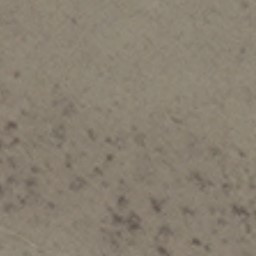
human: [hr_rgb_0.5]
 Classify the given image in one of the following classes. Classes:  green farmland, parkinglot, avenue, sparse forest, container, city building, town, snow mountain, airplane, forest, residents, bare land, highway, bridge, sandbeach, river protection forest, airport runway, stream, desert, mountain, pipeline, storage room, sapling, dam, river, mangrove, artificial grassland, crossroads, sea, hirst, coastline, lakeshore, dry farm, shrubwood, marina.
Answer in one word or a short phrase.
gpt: bare land